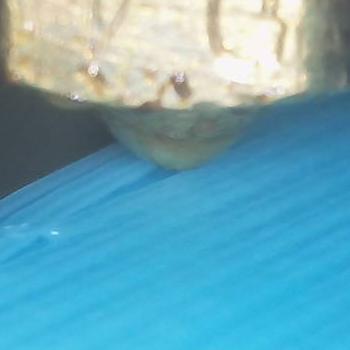
Flow rate: 66%